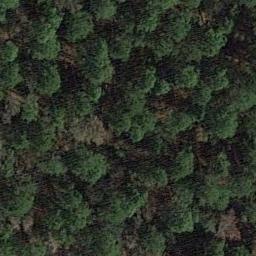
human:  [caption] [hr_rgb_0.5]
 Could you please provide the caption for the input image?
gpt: The forest has a lot of dense dark green trees and some yellow trees mixed with green trees .

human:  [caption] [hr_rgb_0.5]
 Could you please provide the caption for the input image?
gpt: The forest is on the bare land .

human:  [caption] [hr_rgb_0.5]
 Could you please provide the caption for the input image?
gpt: Many sparse green trees are in a forest .

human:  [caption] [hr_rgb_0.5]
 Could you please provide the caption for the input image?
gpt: There are some crisscross paths on this land .

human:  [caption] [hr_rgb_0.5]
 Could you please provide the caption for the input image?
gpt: A forest with many green trees .